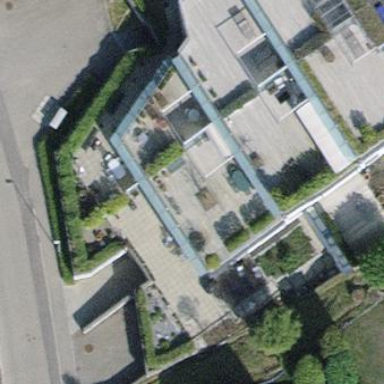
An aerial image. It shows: Balcony as part of building.